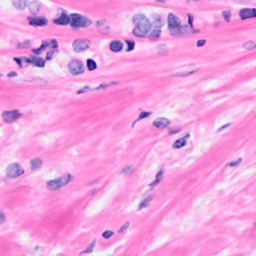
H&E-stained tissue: Breast